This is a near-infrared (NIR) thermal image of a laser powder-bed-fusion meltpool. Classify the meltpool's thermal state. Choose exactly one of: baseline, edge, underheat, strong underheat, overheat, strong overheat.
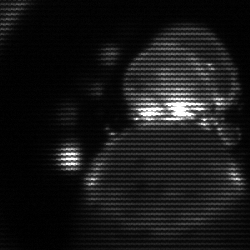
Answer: edge